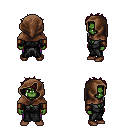
a pixel art fantasy rpg character, male body template, orc, green skin, gray robe, magenta pants, brunette bedhead hairstyle, cloth hood, leather bracers, brown shoes, four views (front, back, left, right), 2x2 character sprite sheet, small pixel art, hard edges, no anti-aliasing